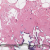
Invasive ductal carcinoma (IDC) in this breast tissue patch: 0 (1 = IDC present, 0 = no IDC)